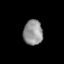
Tissue: lung
Cell type: Epithelial cells
Senescence score: 0.133
Nuclear area (px): 472
Mean DAPI intensity: 147.869